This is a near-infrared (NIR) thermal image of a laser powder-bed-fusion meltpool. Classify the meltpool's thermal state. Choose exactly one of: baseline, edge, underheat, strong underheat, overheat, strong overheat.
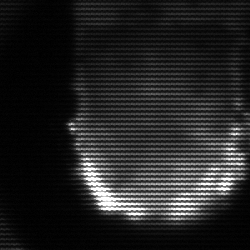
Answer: baseline